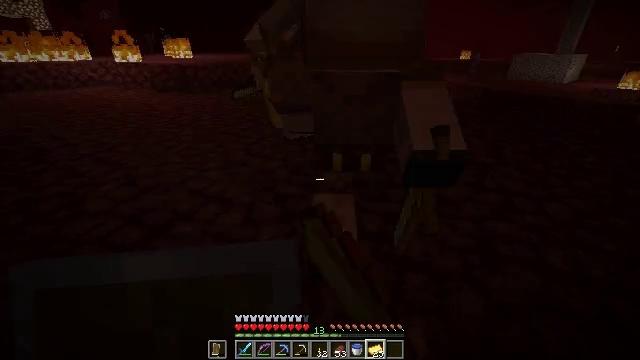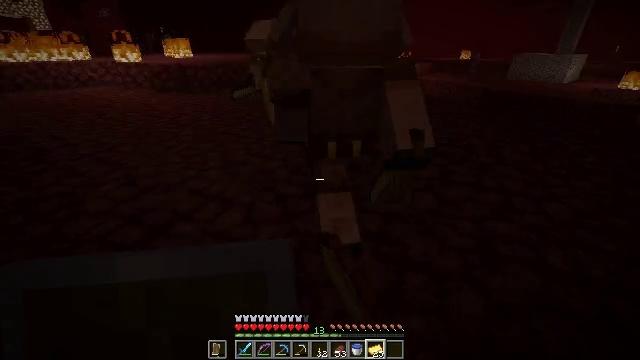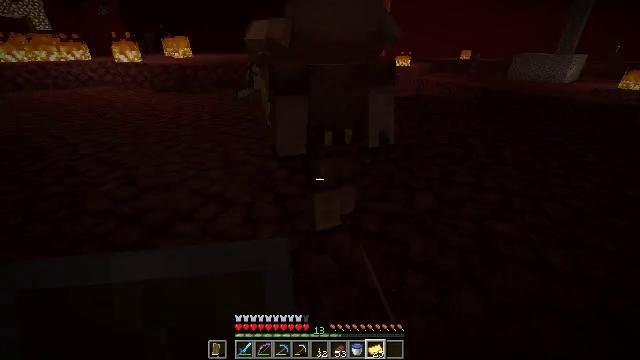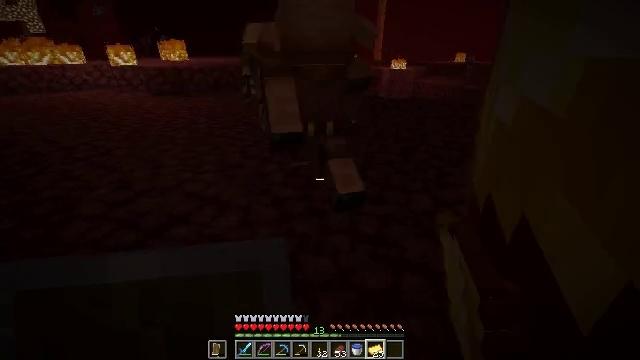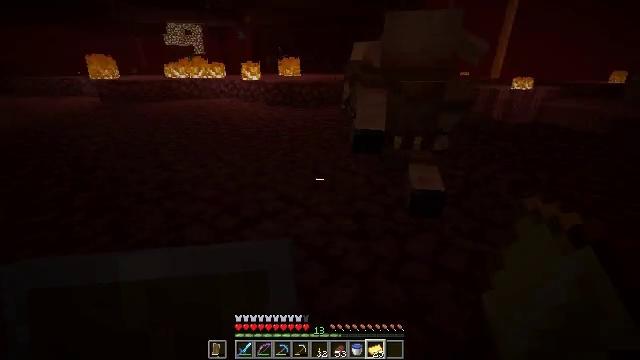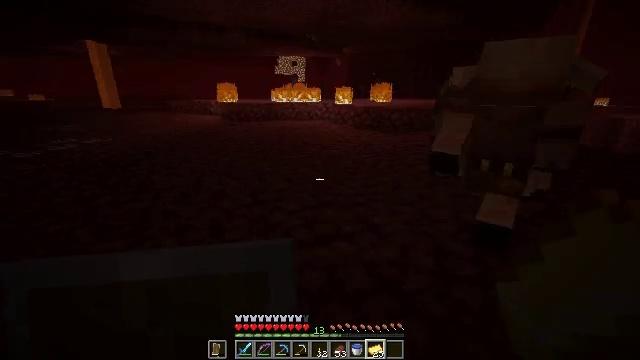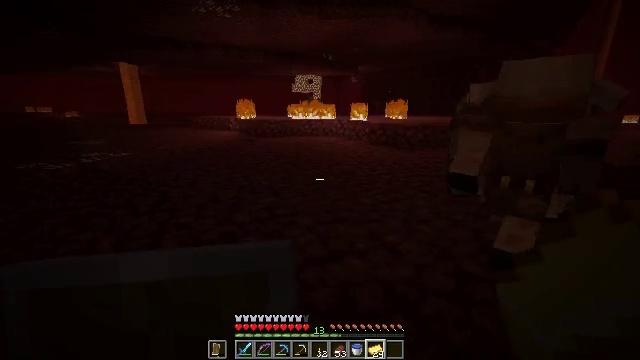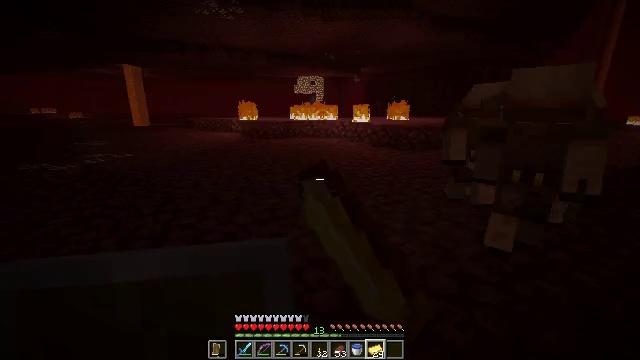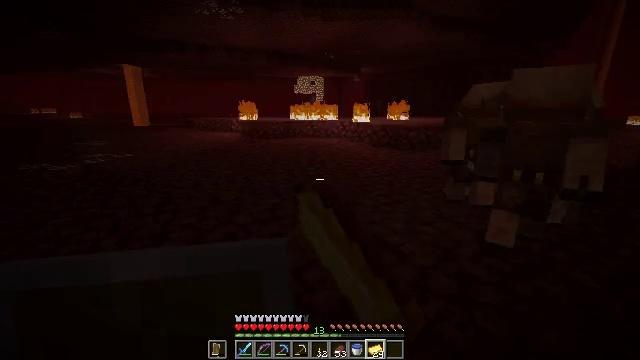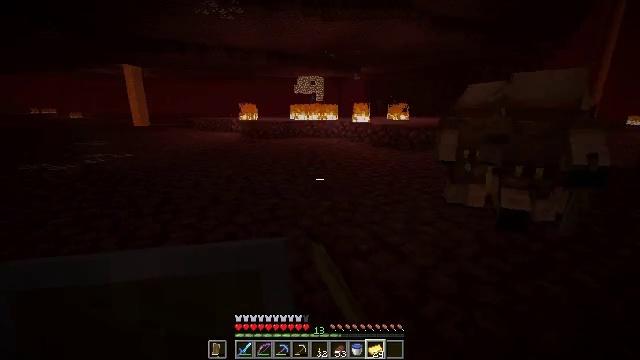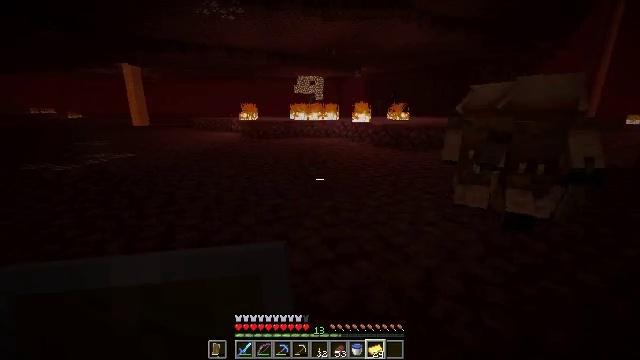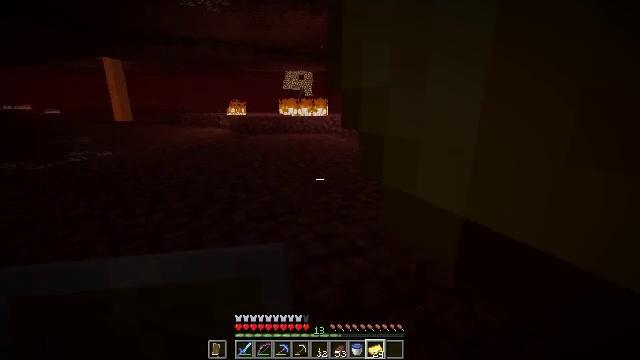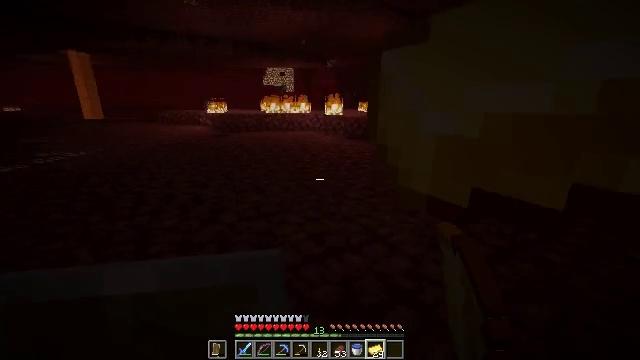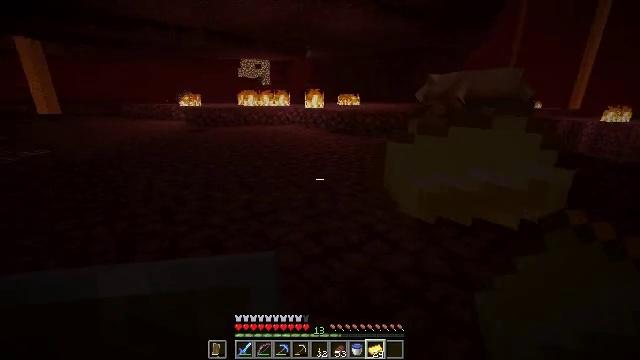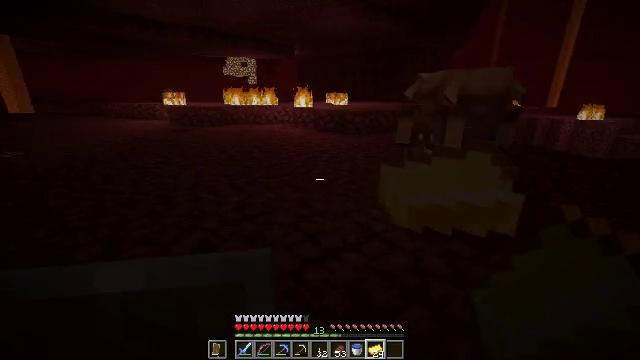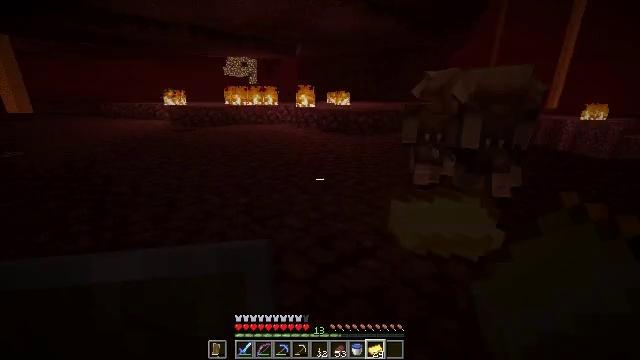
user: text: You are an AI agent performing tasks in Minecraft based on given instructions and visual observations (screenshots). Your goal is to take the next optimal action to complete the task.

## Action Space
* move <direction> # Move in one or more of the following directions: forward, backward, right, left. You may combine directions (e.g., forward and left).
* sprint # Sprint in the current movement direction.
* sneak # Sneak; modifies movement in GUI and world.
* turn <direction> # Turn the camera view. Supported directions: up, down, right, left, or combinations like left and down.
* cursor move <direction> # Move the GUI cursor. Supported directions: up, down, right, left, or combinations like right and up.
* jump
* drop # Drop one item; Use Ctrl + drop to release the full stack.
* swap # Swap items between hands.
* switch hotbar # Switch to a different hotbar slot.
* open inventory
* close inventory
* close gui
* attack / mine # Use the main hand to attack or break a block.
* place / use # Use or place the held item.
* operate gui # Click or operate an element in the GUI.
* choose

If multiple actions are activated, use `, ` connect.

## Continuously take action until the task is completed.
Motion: motion action
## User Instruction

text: Remove a gold ingot from the inventory.
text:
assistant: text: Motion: no_op
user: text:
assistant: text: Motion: no_op
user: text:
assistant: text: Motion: no_op
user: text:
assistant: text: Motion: turn left and up
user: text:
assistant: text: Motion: turn left and up
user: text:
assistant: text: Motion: turn left and up, drop
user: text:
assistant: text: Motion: drop
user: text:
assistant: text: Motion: drop
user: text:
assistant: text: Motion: no_op
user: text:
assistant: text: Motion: move left
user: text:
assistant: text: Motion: move left, turn right
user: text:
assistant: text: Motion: move forward and move left, turn right
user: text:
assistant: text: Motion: move forward and move left, turn right and down
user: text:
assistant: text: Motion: move forward and move left, turn right
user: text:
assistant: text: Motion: move forward and move left
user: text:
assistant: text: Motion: move forward and move left
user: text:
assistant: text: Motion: move forward
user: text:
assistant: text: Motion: move forward, turn left and up, drop
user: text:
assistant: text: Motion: move forward, drop
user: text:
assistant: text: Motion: turn right
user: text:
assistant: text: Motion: no_op
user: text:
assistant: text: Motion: turn right
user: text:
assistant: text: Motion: turn right
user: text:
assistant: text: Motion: move left, turn right
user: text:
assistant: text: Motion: move left, turn right and down
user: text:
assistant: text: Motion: move left
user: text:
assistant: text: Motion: move back and move left
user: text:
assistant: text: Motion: move back and move left, turn right
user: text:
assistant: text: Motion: move back and move left, turn right
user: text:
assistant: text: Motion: move left, turn right